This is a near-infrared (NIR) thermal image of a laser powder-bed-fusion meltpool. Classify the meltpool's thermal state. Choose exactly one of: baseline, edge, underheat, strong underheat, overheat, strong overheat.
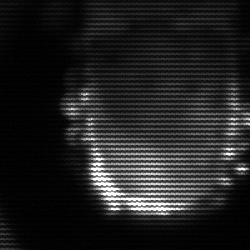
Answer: baseline